Question: I made a setup packadge of some program in Visual Studio 2008. So on my PC after installation everything works well. On others PC when you just click on database connection option it just crashes.
Well, here's the error

I think it appears at this line
'''
database = QSqlDatabase::addDatabase("QPSQL");
'''
in database initialization part because of message about DB apperas and everything seems work fine until this line.
Here's full function
'''
void DatabaseManagement::initDatabase(){
QMessageBox::information(this, "error tracking step 5", " DB ADDED");
database = QSqlDatabase::addDatabase("QPSQL");
QStringList sdrivers = QSqlDatabase::drivers();
//output all avalible drivers
QString driver = sdrivers[0];
for(int i = 0; i< sdrivers.size();i++)
QMessageBox::information(this, "Driver info", sdrivers[i]);
}
'''
'database' variable here is global for 'DatabaseManagement' class.
Also in this class I got 'getDatabase' function which returns 'database' variable and I use it in other class, let say in 'mainClass' (in case if this could be cause of the problem).
What coulbe be the cause of this problem? How could I solve that?
By the way, I use 'Qt 4.7.4'
Well, the problem solved! I forget to add sqldrivers folder! Of course I added all necessary '.dlls' but for some reason program see it only in this folder. Hope it could be helpful for somebody.
By the way show taht nothing was wrong with not working version (without 'sqldrivers' folder).
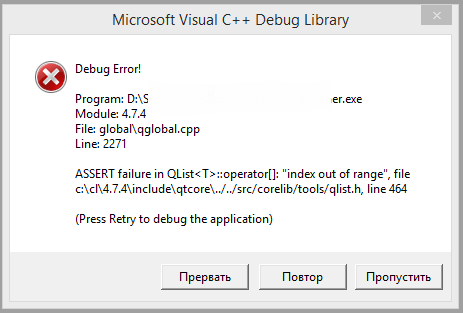
Answer: My guess would be that the problem lies here (A debugger would tell you more):
'''
QStringList sdrivers = QSqlDatabase::drivers();
//output all available drivers
QString driver = sdrivers[0];
'''
You're accessing sdrivers[0] without checking that sdrivers contains at least one element.
I assume you didn't deploy the Qt SQL plugins correctly and thus none is found on the other computer. So fix above code (guarding it with 'if (!sdrivers.isEmpty())') and <URL>.